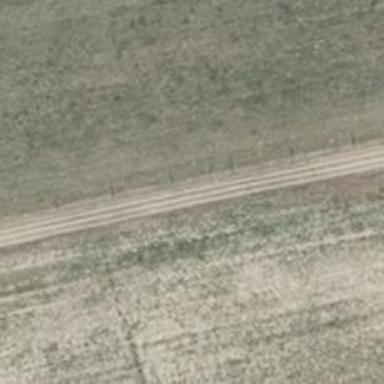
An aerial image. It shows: Track on the ground with grade3 tracktype.